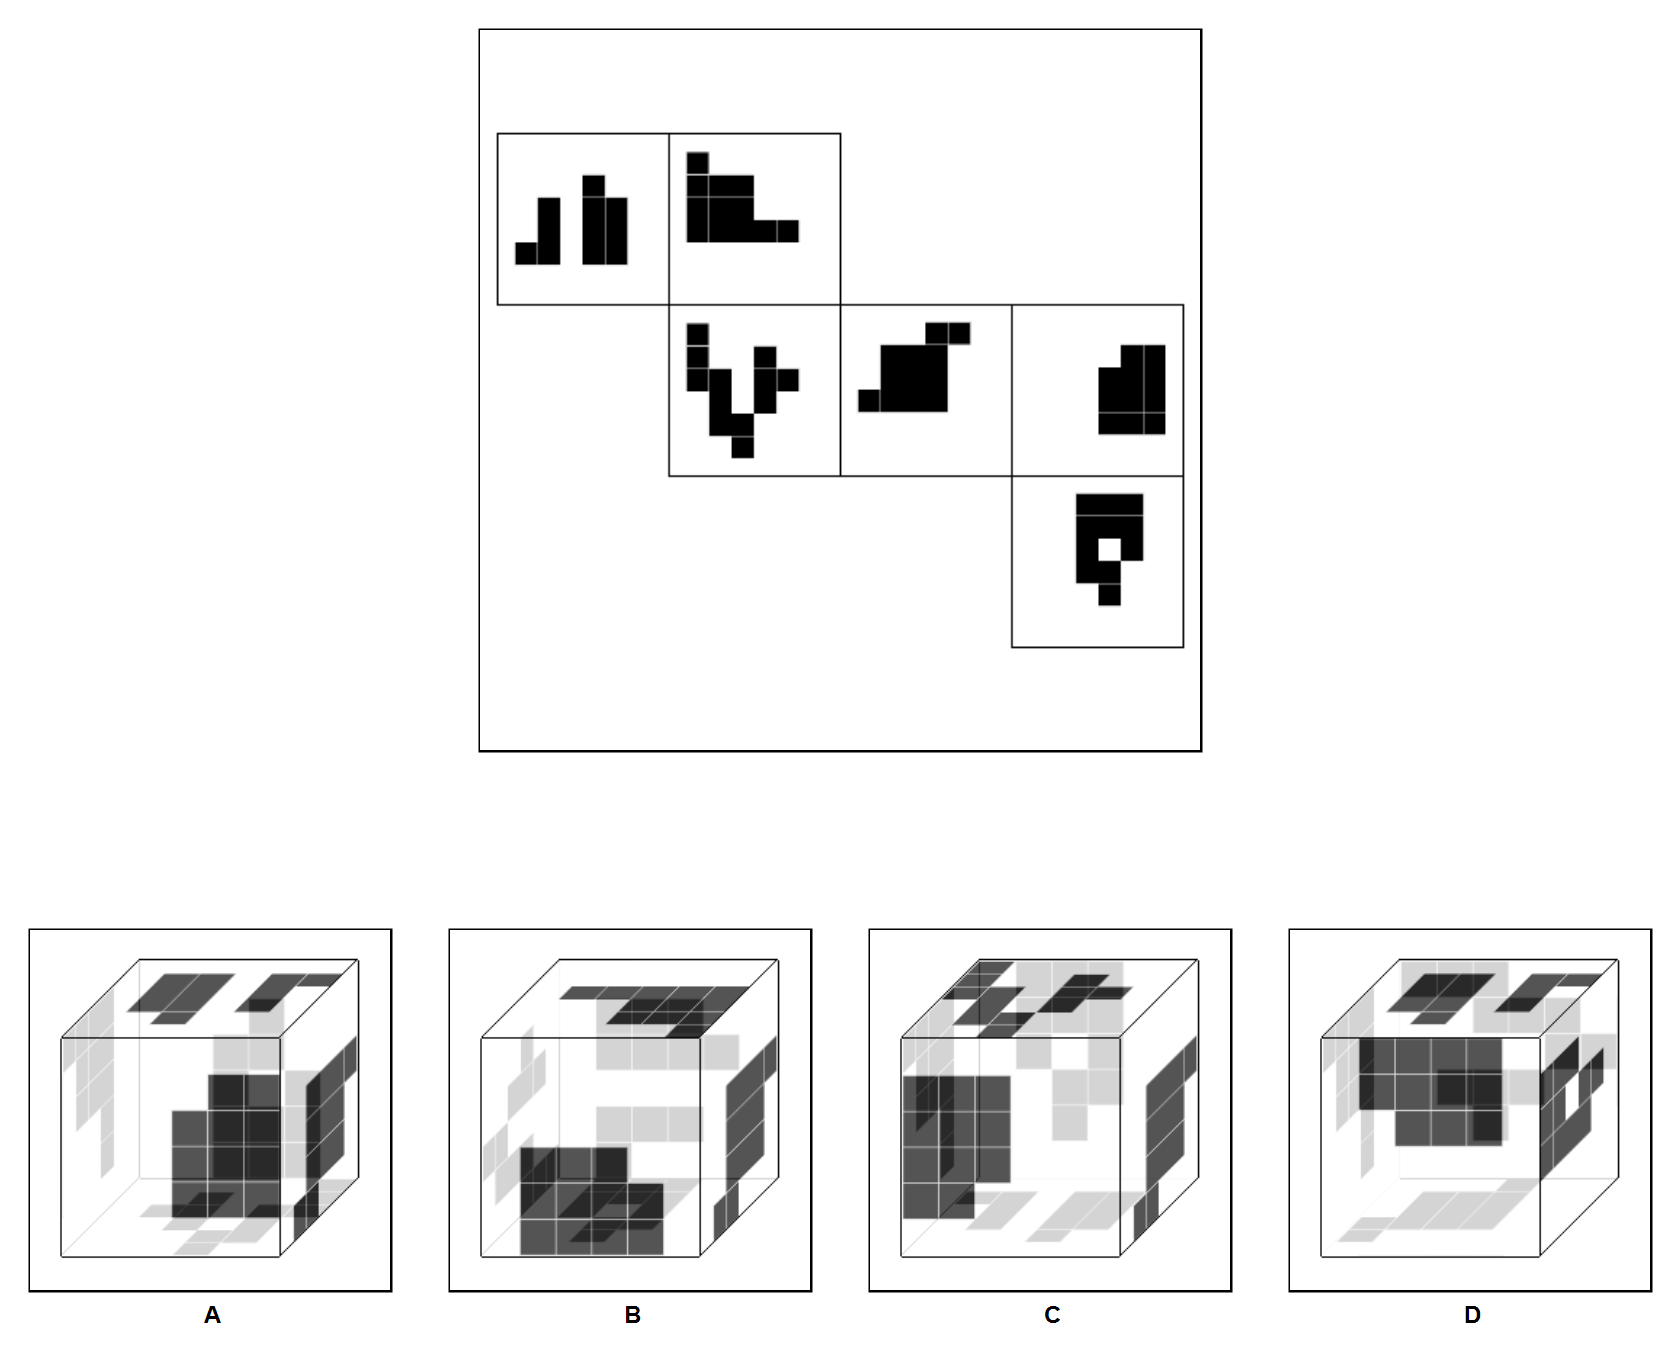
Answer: D